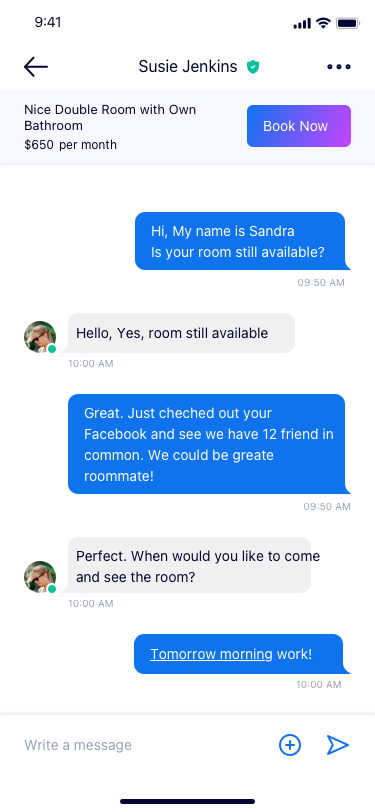
Text in this UI design:
10:00 AM
Hello, Yes, room still available
10:00 AM
Tomorrow morning work!
10:00 AM
Perfect. When would you like to come and see the room?
Hi, My name is Sandra
Is your room still available?
09:50 AM
Great. Just cheched out your Facebook and see we have 12 friend in common. We could be greate roommate!
09:50 AM
Write a message
Nice Double Room with Own Bathroom
$650
per month